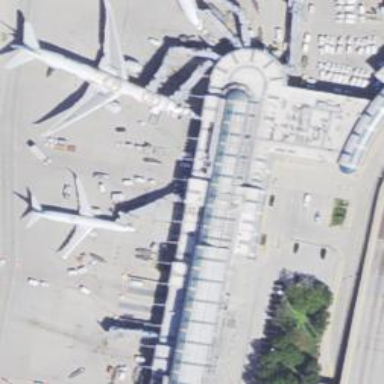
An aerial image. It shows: Airport gate.